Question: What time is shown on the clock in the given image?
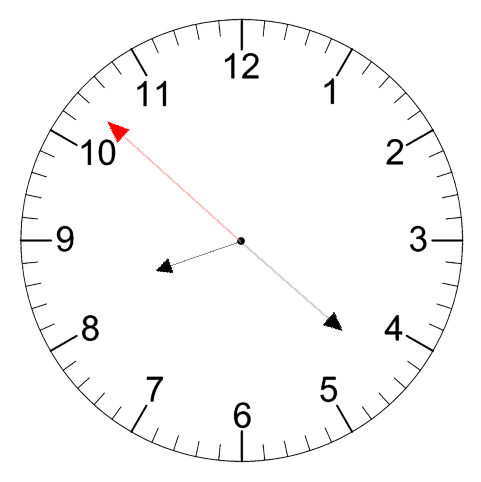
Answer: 08:21:52